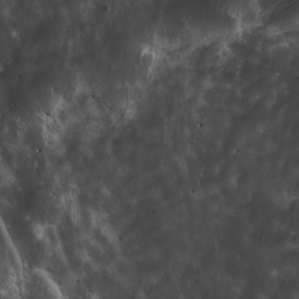
Label: non_frost